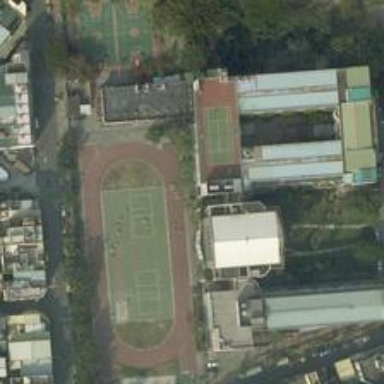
The site is very modest at first glance, but what surprised people is that there is a tennis court on the roof of the building nearby .